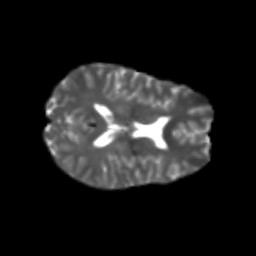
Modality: T2w
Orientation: axial
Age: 22
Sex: female
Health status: healthy
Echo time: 0.074 s